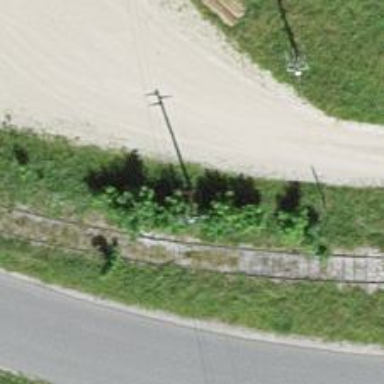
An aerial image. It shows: Minor power line.